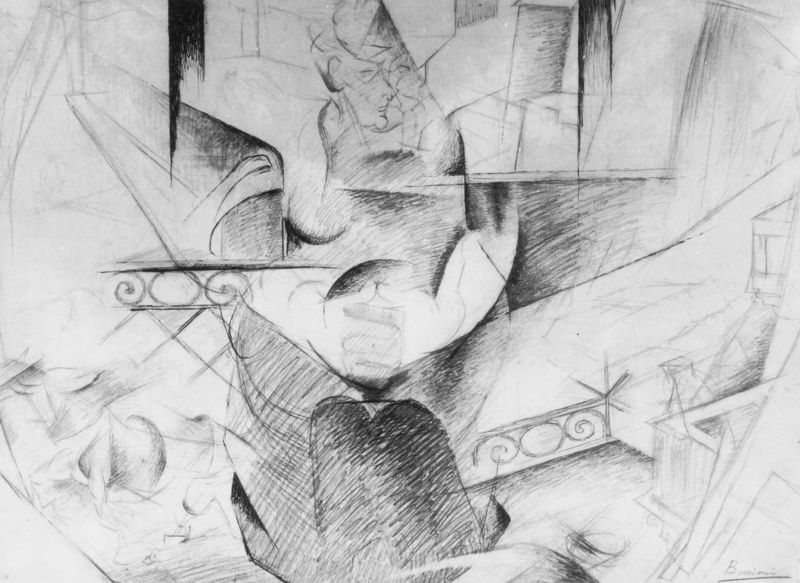
Titel: Skizze für “Materia”
Künstler: Umberto Boccioni
Institution: Mailand, Castello Sforzesco
Schlagwörter: hand, mann, weiß, stadt, fenster, finger, frau, grau, mund, nase, ohr, schwarz, zeichnung, zaun, ornament, augen, gesicht, kragen, sockel, hände, portrait, häuser, beine, moderne, abstrakt, modern, grafik, linien, sitzende, geländer, knie, stern, expressionistisch, form, schraffur, bleistift, gebet, schnörkel, picasso, verborgen, sitzender, geometrie, fragmente, kantig, zeichnunh, skizziert, braque, from, kontrastreich, sw, formspiel, architekturteile